Interaction volume radius: 10 \u00c5
Interaction volume height: 15 \u00c5
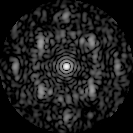
Disorder parameter: 0.5688